Question: Probably easy CSS, but I've looked at this for WAY to long now.
I want to have two elements on same line:
- -
The search icon should stay same size no matter width, the textbox should align 100% of the space (but still make sure the icon is right next to it.
My problem can be seen in this image (they will not align because of the 100% width of textbox):

My markup:
'''
<div class="SearchBox">
<div class="searchDiv">
<div class="searchDivFullSpan">
<asp:TextBox runat="server" ID="SearchOnGoogleBox" Height="34px"></asp:TextBox>
</div>
<asp:ImageButton ID="ImageButton1" runat="server" ImageUrl="~/Resources/Images/SearchIcon.png" OnClick="SearchBtn_Click" ToolTip="Sog efter et emne" Height="48px" OnClientClick="_gaq.push(['_trackEvent', 'Global_master', 'Search for content']);" />
</div>
</div>
'''
My css:
'''
.SearchInputBox {
border: 1px solid #C6D1AD;
font-size: 20pt;
background-color: #FAFAFA;
}
.searchDiv {
padding-top: 10px;
padding-left: 10px;
padding-right: 10px;
}
.searchDivFullSpan {
display: inline;
}
.searchDivFullSpan input[type=text] {
width: 100%;
}
.searchDiv input[type="text"] {
background-color: #f3f3e9;
-moz-border-radius: 5px;
border-radius: 5px;
}
'''
Any hints? Would really appreciate it :-)
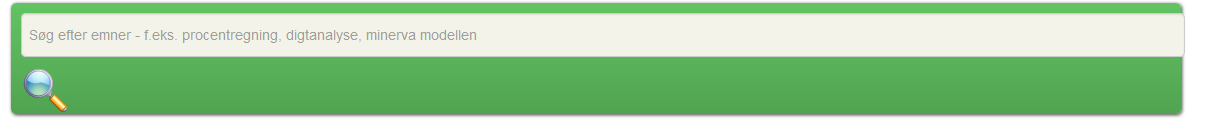
Answer: You should try display table-cell rather than inline. You will need another container div. Then give both searchDiv and searchDivFullSpan width of 100%. Both child divs of searchDiv need to be set to display table-cell.
'''
.SearchInputBox {
border: 1px solid #C6D1AD;
font-size: 20pt;
background-color: #FAFAFA;
}
.searchDiv {
padding-top: 10px;
padding-left: 10px;
padding-right: 10px;
}
.searchDiv div {
display: table-cell;
}
.searchDivFullSpan {
width: 100%;
}
.searchDivFullSpan input[type=text] {
width: 100%;
}
.searchDiv input[type="text"] {
background-color: #f3f3e9;
-moz-border-radius: 5px;
border-radius: 5px;
}
'''
'''
<div class="SearchBox">
<div class="searchDiv">
<div class="searchDivFullSpan">
<asp:TextBox runat="server" ID="SearchOnGoogleBox" Height="34px"></asp:TextBox>
</div>
<div class="searchImageDiv">
<asp:ImageButton ID="ImageButton1" runat="server" ImageUrl="~/Resources/Images/SearchIcon.png" OnClick="SearchBtn_Click" ToolTip="Sog efter et emne" Height="48px" OnClientClick="_gaq.push(['_trackEvent', 'Global_master', 'Search for content']);" />
</div>
</div>
</div>
'''
'''
<div class="SearchBox">
<div class="searchDiv">
<div class="searchDivFullSpan">
<asp:TextBox runat="server" ID="SearchOnGoogleBox" Height="34px"></asp:TextBox>
</div>
<div class="searchImageDiv">
<asp:ImageButton ID="ImageButton1" runat="server" ImageUrl="~/Resources/Images/SearchIcon.png" OnClick="SearchBtn_Click" ToolTip="Sog efter et emne" Height="48px" OnClientClick="_gaq.push(['_trackEvent', 'Global_master', 'Search for content']);" />
</div>
</div>
</div>
<style>
.SearchInputBox {
border: 1px solid #C6D1AD;
font-size: 20pt;
background-color: #FAFAFA;
}
.searchDiv {
padding-top: 10px;
padding-left: 10px;
padding-right: 10px;
}
.searchDiv div {
display:table-cell;
}
.searchDivFullSpan {
width:100%;
}
.searchDivFullSpan input[type=text] {
width: 100%;
}
.searchDiv input[type="text"] {
background-color: #f3f3e9;
-moz-border-radius: 5px;
border-radius: 5px;
}
</style>
'''